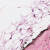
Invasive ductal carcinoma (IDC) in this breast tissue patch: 0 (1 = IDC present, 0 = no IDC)